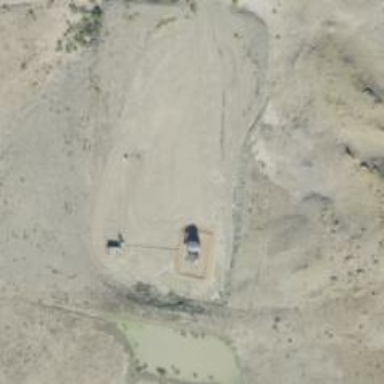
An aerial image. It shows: Petroleum well.